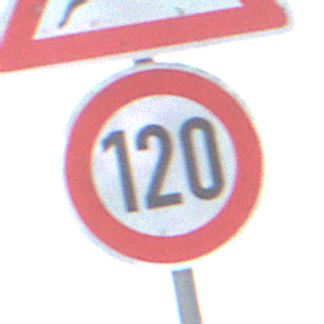
Verkehrszeichen: Geschwindigkeit120
Zusatzzeichen oben: WildwechselLinks
Umgebung: Outdoor, Nature
Tageszeit: MorningAfternoon
Wetter: PartlyCloudy
Licht: Natural
Jahreszeit: NotSpecified
Kontrast: LowContrast